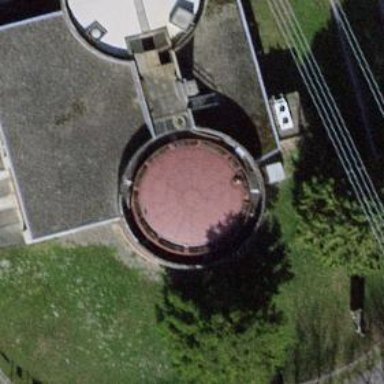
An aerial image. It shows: Storage tank building.